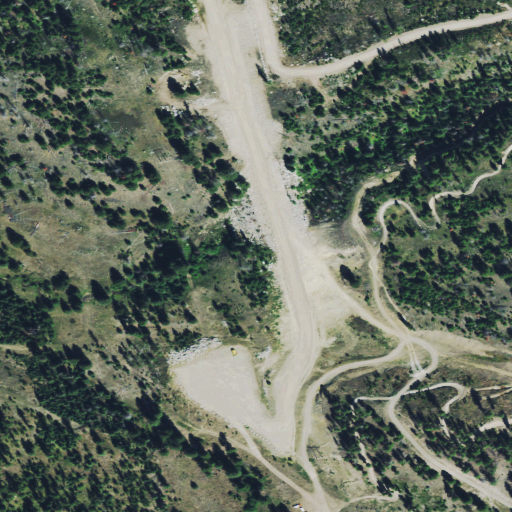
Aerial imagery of valley in Montana named Summer Gulch containing evergreen forest, shrub, and deciduous forest